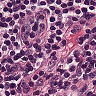
Metastatic tissue present: no